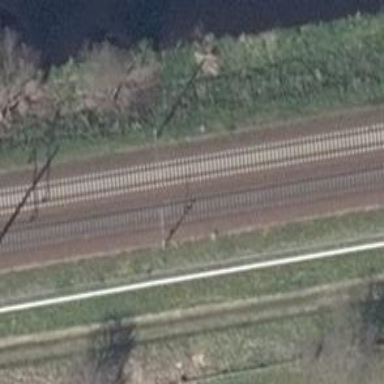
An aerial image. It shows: Milestone along the railway track with catenary mast.